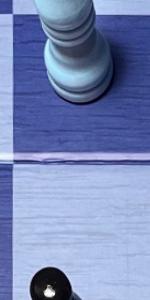
Label: Empty